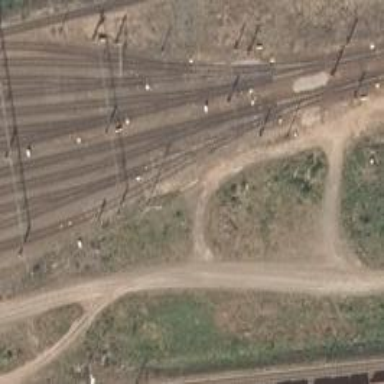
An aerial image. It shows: Rail yard with electrified contact lines for railway operations.